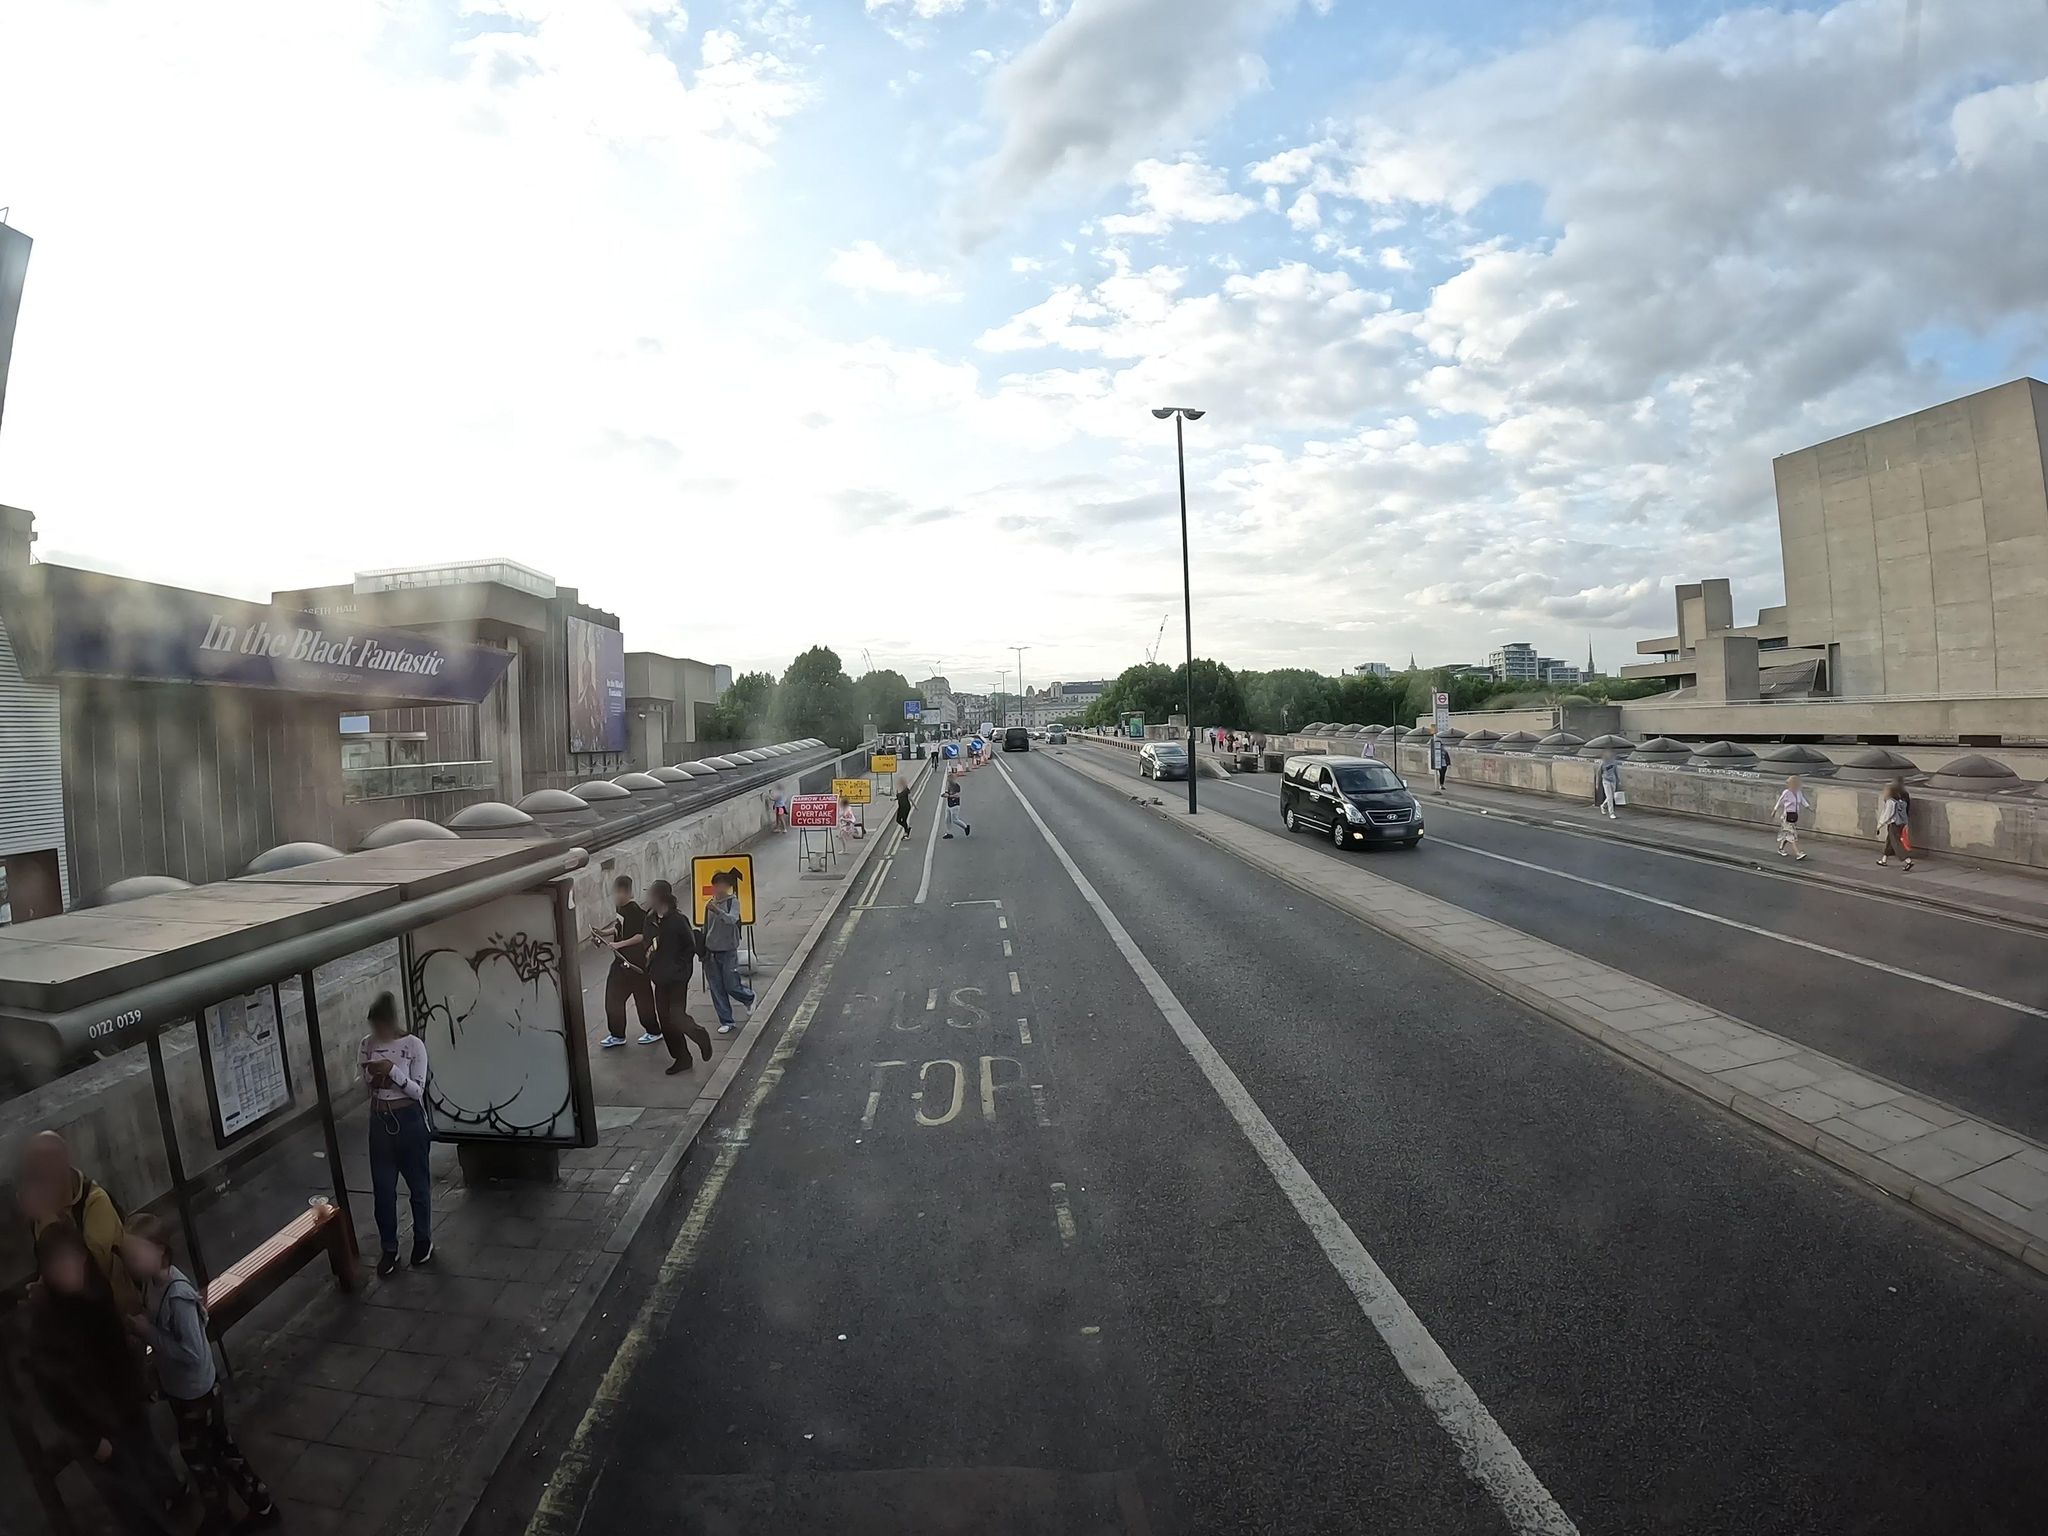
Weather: cloudy
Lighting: day
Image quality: good
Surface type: cycling surface
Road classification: steps, footway
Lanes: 2
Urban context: urban centre
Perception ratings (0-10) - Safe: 5.92, Lively: 6.39, Beautiful: 8.02, Boring: 1.7, Depressing: 4.33, Wealthy: 7.01